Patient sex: F
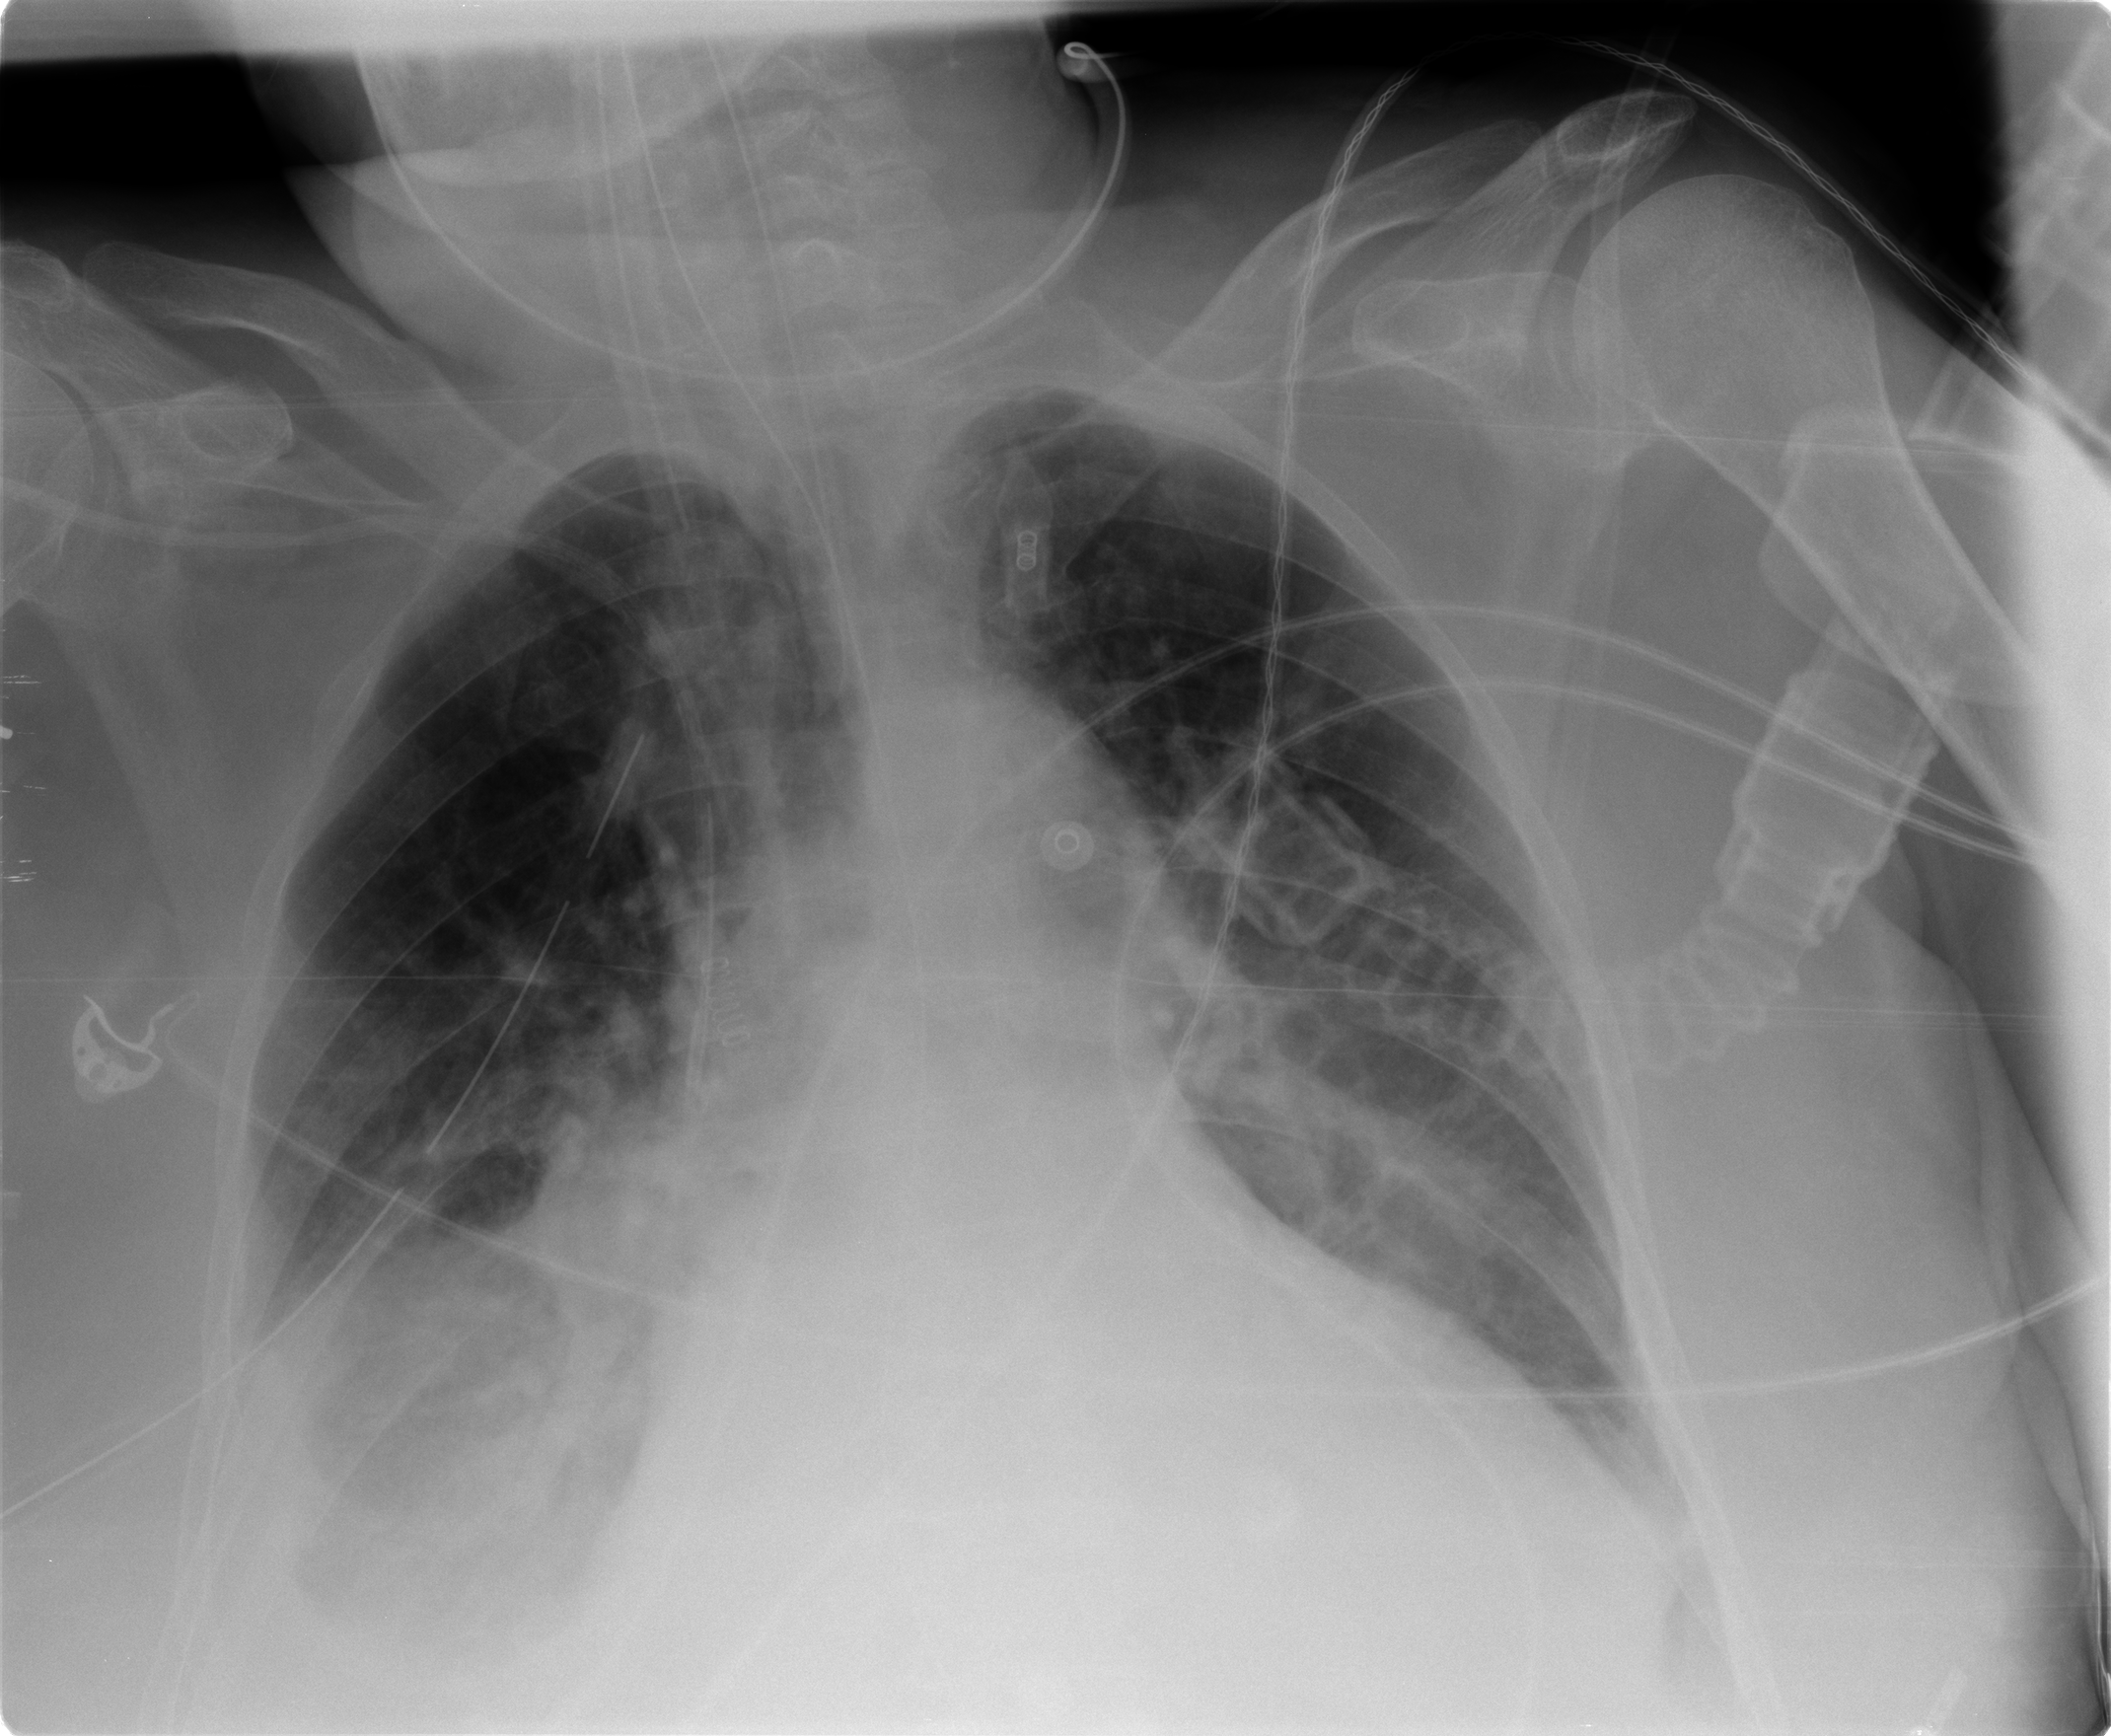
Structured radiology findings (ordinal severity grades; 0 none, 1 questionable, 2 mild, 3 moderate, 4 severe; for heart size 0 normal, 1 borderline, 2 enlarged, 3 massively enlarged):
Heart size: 3
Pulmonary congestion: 3
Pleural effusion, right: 2
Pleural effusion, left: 1
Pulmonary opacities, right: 3
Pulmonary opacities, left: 2
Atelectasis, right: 4
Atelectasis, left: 2